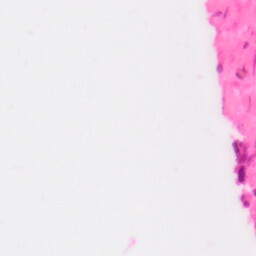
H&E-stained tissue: Colon